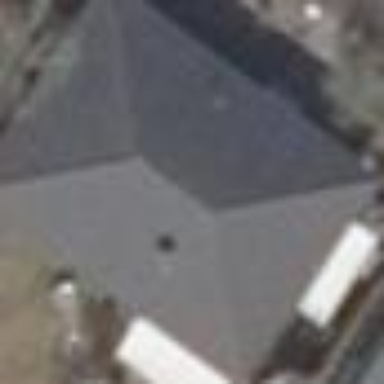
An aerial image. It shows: Detached building with hipped roof oriented along its length. The roof is grey in color.